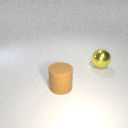
large yellow metal sphere behind large brown rubber cylinder